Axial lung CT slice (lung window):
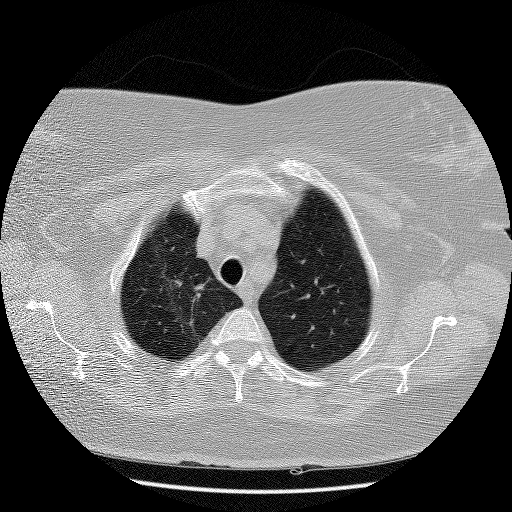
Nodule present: no